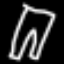
Label: pants